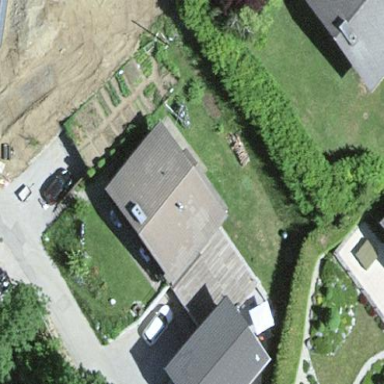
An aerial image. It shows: Simple and straightforward house.